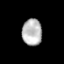
Tissue: prostate
Cell type: T cells
Senescence score: 0.3326
Nuclear area (px): 523
Mean DAPI intensity: 182.172